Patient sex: F
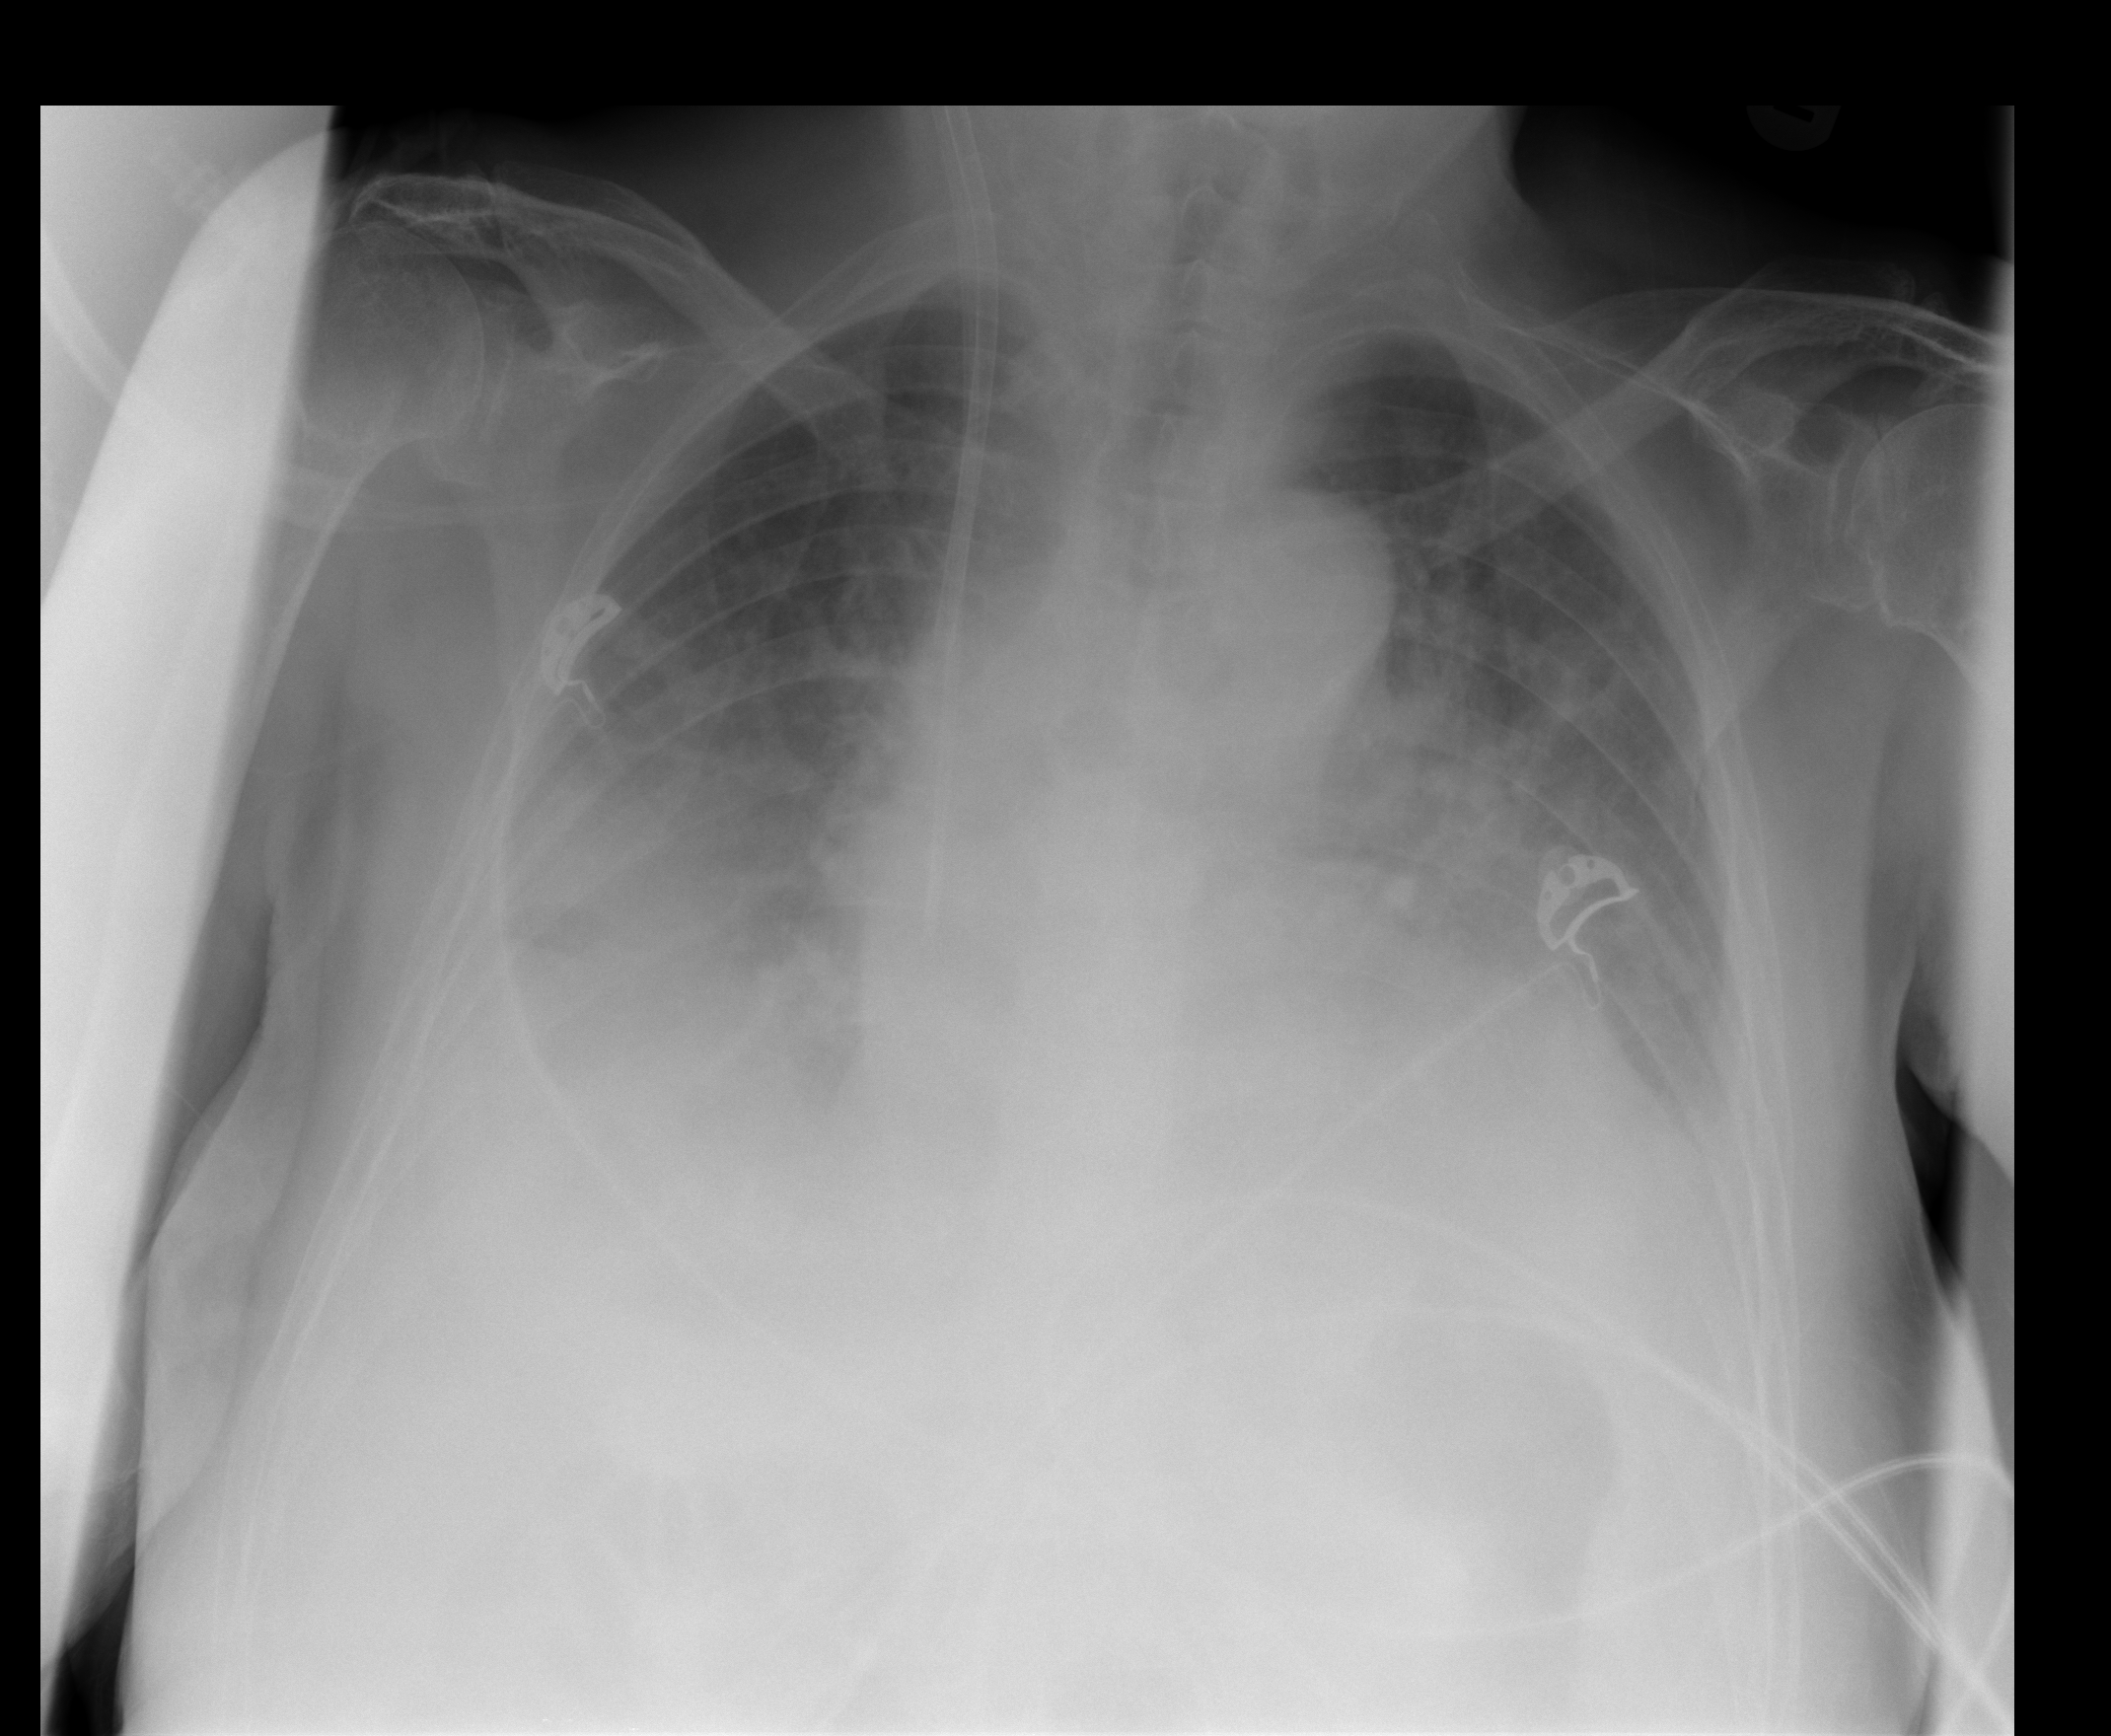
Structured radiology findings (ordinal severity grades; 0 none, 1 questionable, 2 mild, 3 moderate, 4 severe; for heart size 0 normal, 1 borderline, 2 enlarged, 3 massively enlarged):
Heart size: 0
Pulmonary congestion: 2
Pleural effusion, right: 3
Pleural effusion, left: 2
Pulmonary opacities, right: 2
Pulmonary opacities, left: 2
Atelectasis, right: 3
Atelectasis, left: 2